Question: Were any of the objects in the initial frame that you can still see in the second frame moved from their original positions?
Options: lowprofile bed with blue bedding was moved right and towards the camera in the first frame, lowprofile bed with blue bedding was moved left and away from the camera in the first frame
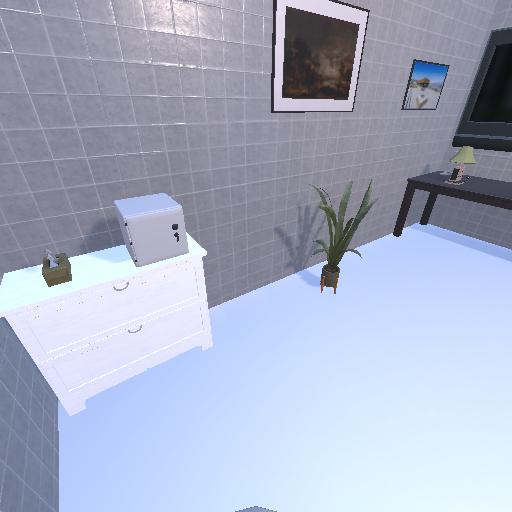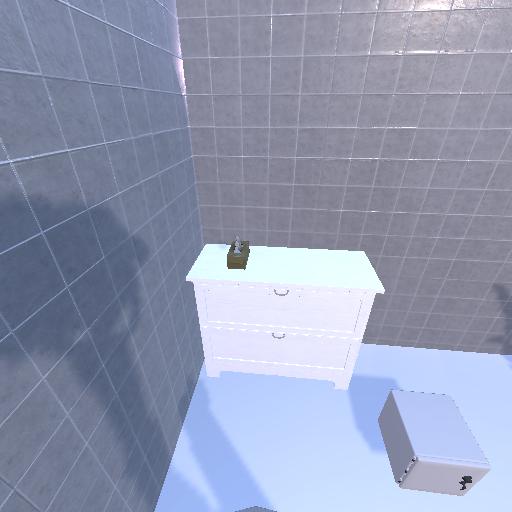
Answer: lowprofile bed with blue bedding was moved right and towards the camera in the first frame